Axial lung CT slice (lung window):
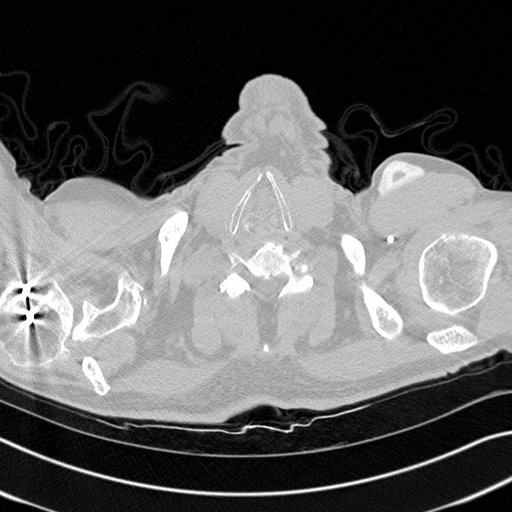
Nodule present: no